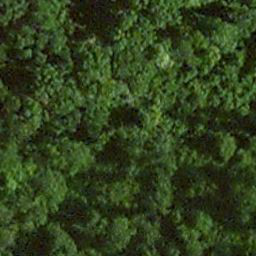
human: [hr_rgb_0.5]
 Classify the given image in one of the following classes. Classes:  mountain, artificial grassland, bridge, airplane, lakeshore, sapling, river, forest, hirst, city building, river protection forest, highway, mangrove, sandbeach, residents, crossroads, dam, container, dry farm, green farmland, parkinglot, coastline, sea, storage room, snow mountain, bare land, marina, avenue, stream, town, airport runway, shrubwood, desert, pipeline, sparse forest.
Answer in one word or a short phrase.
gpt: forest